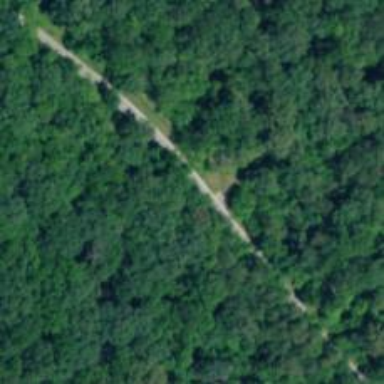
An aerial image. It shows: Track road.